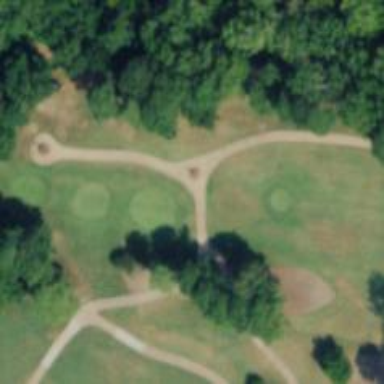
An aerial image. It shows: Path used for both walking and golf.